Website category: sports
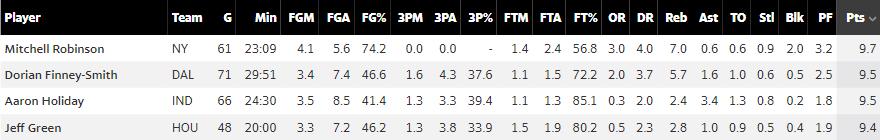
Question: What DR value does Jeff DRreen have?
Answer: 2.3

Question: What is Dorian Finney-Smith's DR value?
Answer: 3.7

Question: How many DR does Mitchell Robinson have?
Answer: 4.0

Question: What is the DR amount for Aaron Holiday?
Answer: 2.0

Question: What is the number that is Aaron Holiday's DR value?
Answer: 2.0

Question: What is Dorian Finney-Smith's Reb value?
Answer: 5.7

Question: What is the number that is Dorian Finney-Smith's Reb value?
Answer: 5.7

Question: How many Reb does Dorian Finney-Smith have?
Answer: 5.7

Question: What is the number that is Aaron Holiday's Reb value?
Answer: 2.4

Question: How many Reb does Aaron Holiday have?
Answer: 2.4

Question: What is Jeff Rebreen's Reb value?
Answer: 2.8

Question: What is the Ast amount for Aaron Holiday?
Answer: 3.4

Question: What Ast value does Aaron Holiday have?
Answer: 3.4

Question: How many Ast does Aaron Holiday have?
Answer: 3.4

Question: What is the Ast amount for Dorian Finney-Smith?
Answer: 1.6

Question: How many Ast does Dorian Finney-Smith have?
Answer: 1.6

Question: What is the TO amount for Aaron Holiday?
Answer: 1.3

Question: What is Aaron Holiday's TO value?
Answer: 1.3

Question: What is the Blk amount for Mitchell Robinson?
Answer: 2.0

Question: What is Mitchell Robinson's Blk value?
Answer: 2.0

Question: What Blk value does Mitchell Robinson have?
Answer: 2.0

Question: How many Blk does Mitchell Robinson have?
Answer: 2.0

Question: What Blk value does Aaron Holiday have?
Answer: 0.2

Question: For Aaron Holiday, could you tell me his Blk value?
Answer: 0.2

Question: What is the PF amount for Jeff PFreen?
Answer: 1.9

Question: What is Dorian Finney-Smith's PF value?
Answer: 2.5

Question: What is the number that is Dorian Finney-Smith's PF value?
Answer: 2.5

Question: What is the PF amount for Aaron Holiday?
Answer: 1.8

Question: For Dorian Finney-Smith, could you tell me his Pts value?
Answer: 9.5

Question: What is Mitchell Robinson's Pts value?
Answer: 9.7

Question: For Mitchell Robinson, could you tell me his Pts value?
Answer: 9.7

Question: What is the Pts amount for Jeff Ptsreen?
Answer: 9.4

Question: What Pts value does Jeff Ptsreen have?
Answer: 9.4

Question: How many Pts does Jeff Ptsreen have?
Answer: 9.4

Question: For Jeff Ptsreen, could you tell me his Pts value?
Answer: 9.4